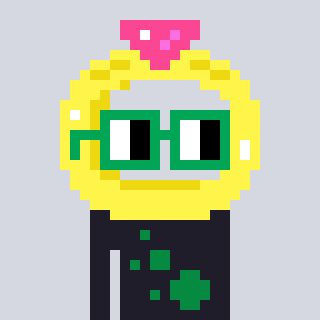
a pixel art character with square green glasses, a ring-shaped head and a grayscale-colored body on a cool background